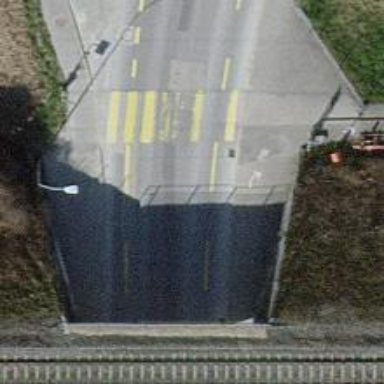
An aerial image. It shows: Uncontrolled road crossing.